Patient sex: M
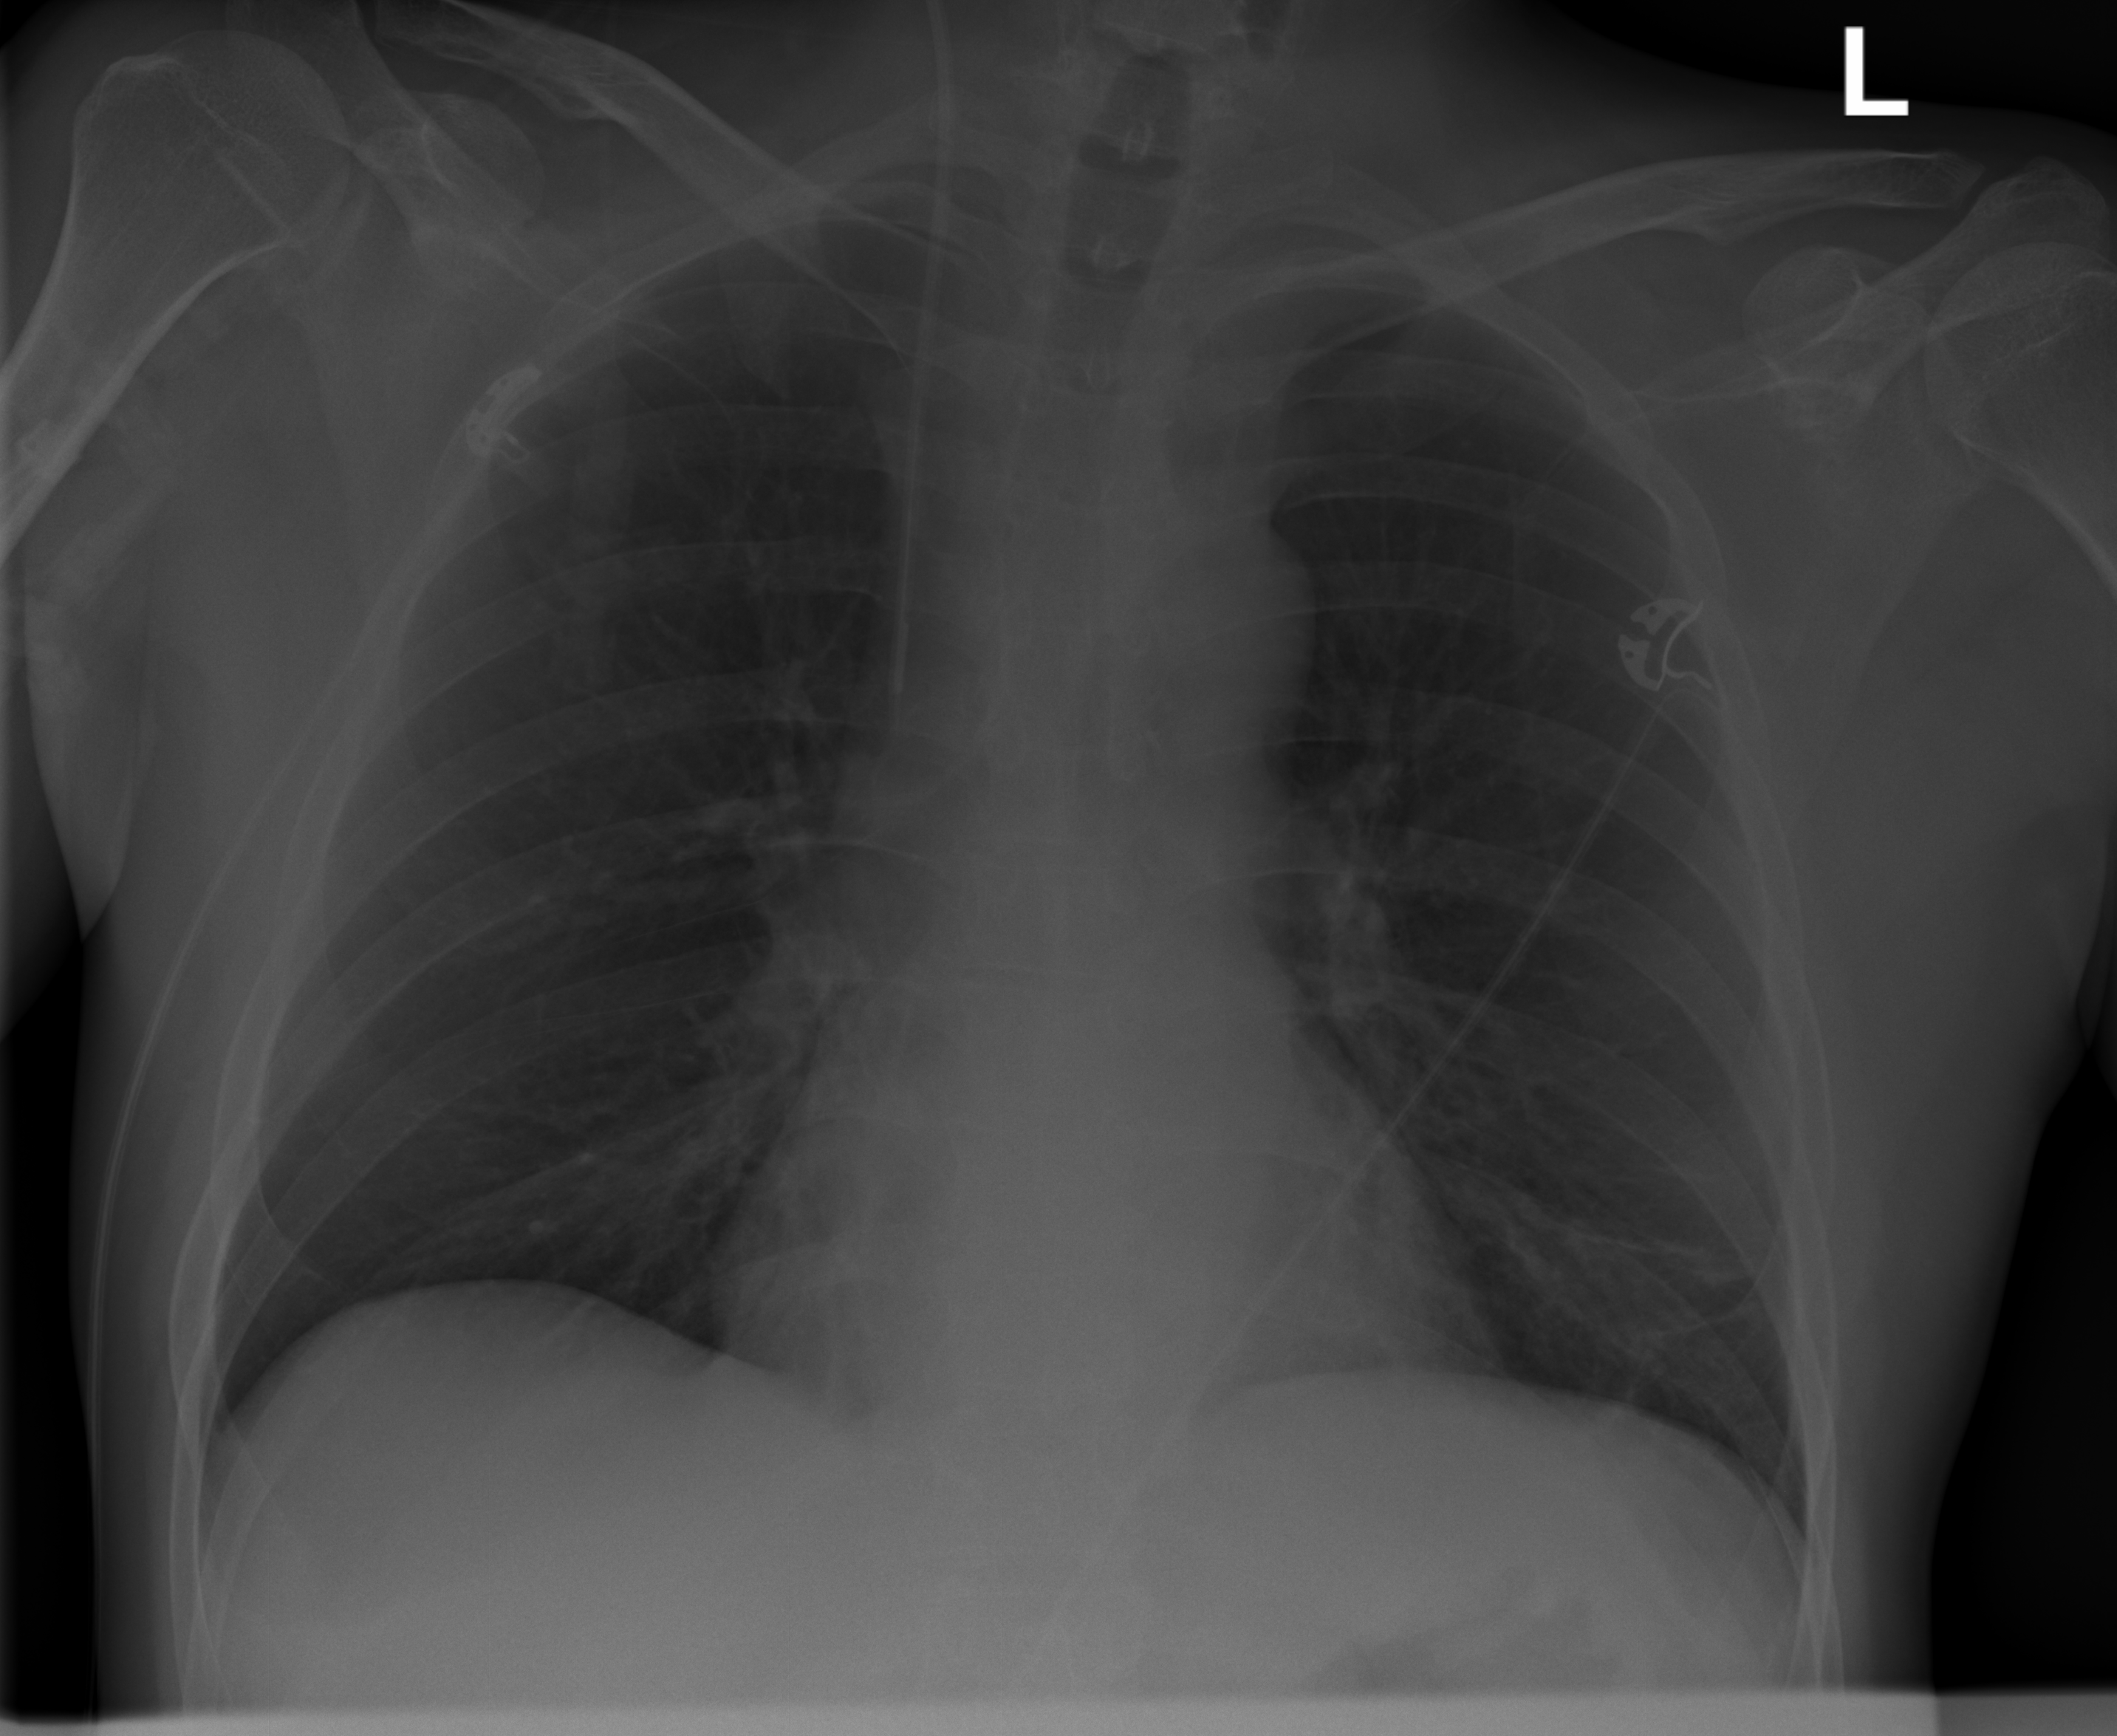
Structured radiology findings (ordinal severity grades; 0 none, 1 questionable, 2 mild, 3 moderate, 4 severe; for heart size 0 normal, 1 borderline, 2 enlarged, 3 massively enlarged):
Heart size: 0
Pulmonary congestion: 0
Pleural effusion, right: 0
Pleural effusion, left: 0
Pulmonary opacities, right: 0
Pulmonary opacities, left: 0
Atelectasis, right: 2
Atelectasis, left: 2